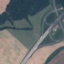
Land use / land cover class: Highway